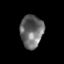
Tissue: skin
Cell type: Epithelial cells
Senescence score: 0.2594
Nuclear area (px): 735
Mean DAPI intensity: 105.023